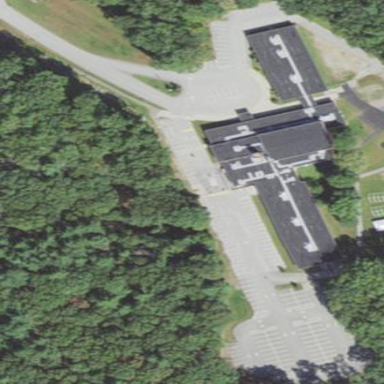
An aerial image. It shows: School building.